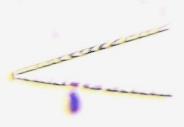
Label: Thalassionema